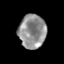
Tissue: skin
Cell type: Epithelial cells
Senescence score: 0.2692
Nuclear area (px): 901
Mean DAPI intensity: 144.424